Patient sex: F
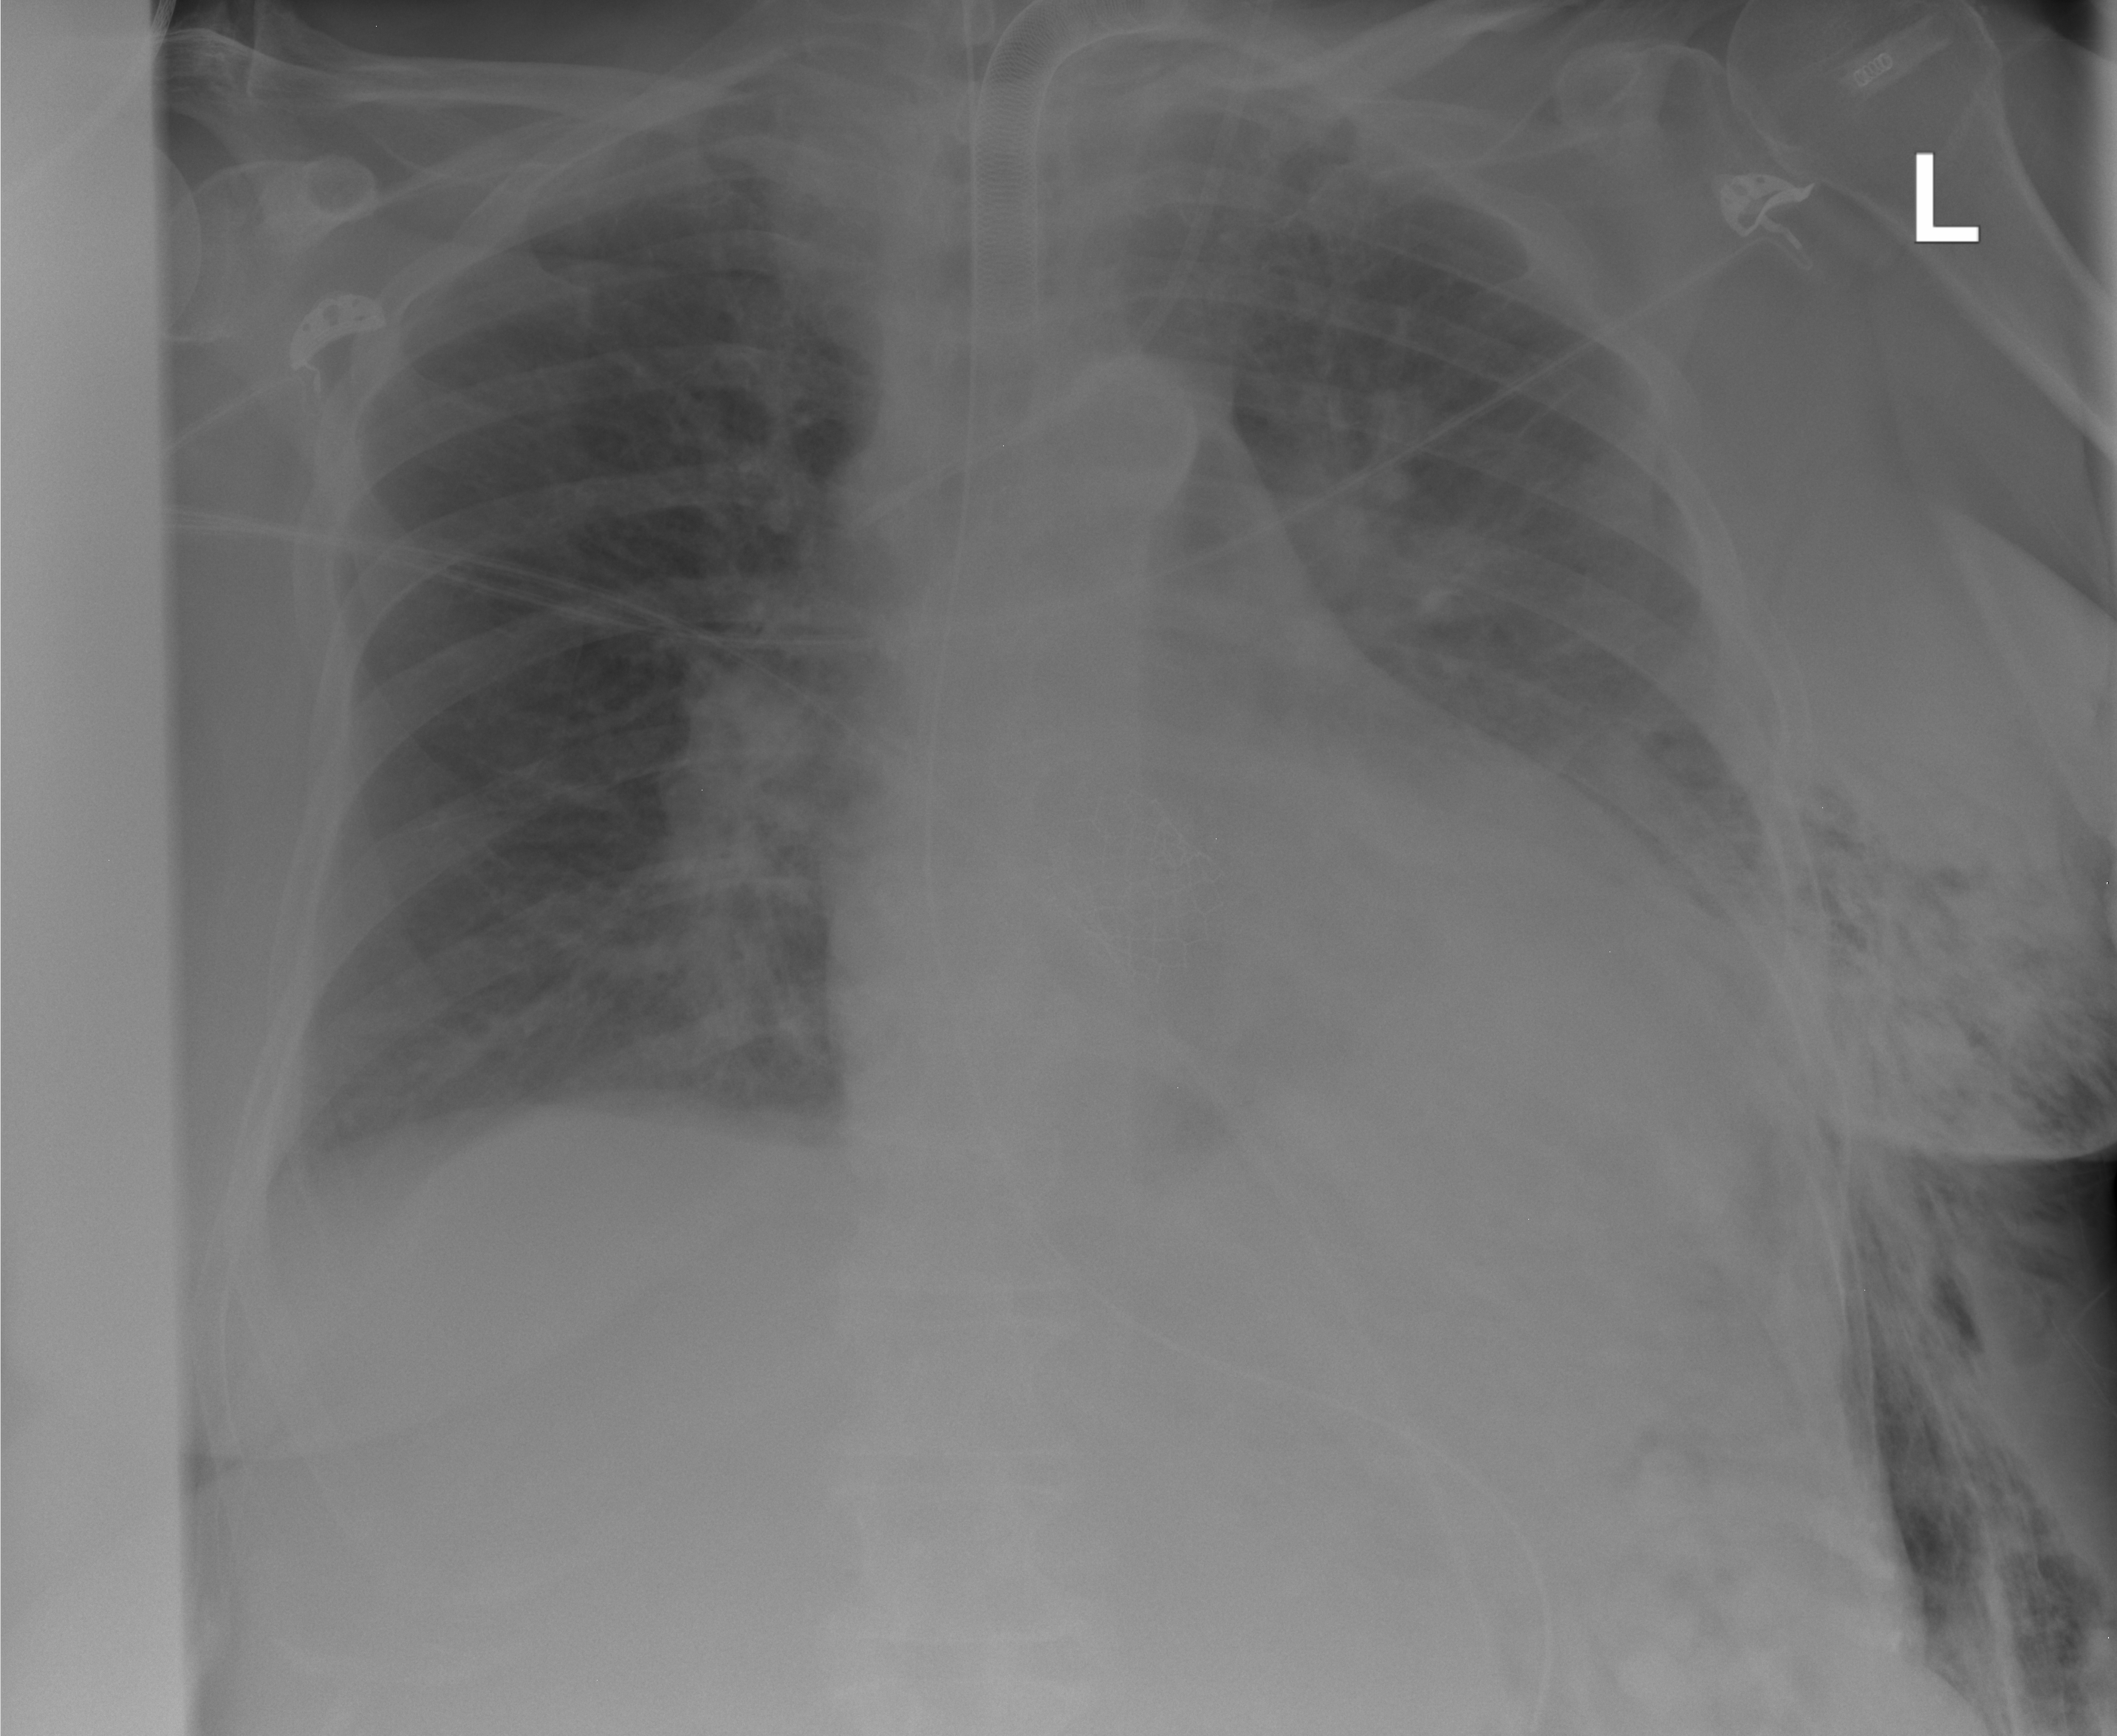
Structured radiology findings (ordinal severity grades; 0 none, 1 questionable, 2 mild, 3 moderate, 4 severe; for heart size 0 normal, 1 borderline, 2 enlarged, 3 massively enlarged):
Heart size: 2
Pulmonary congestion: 0
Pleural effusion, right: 1
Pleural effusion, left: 2
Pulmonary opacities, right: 0
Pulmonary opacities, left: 0
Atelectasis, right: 1
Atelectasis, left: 2